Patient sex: F
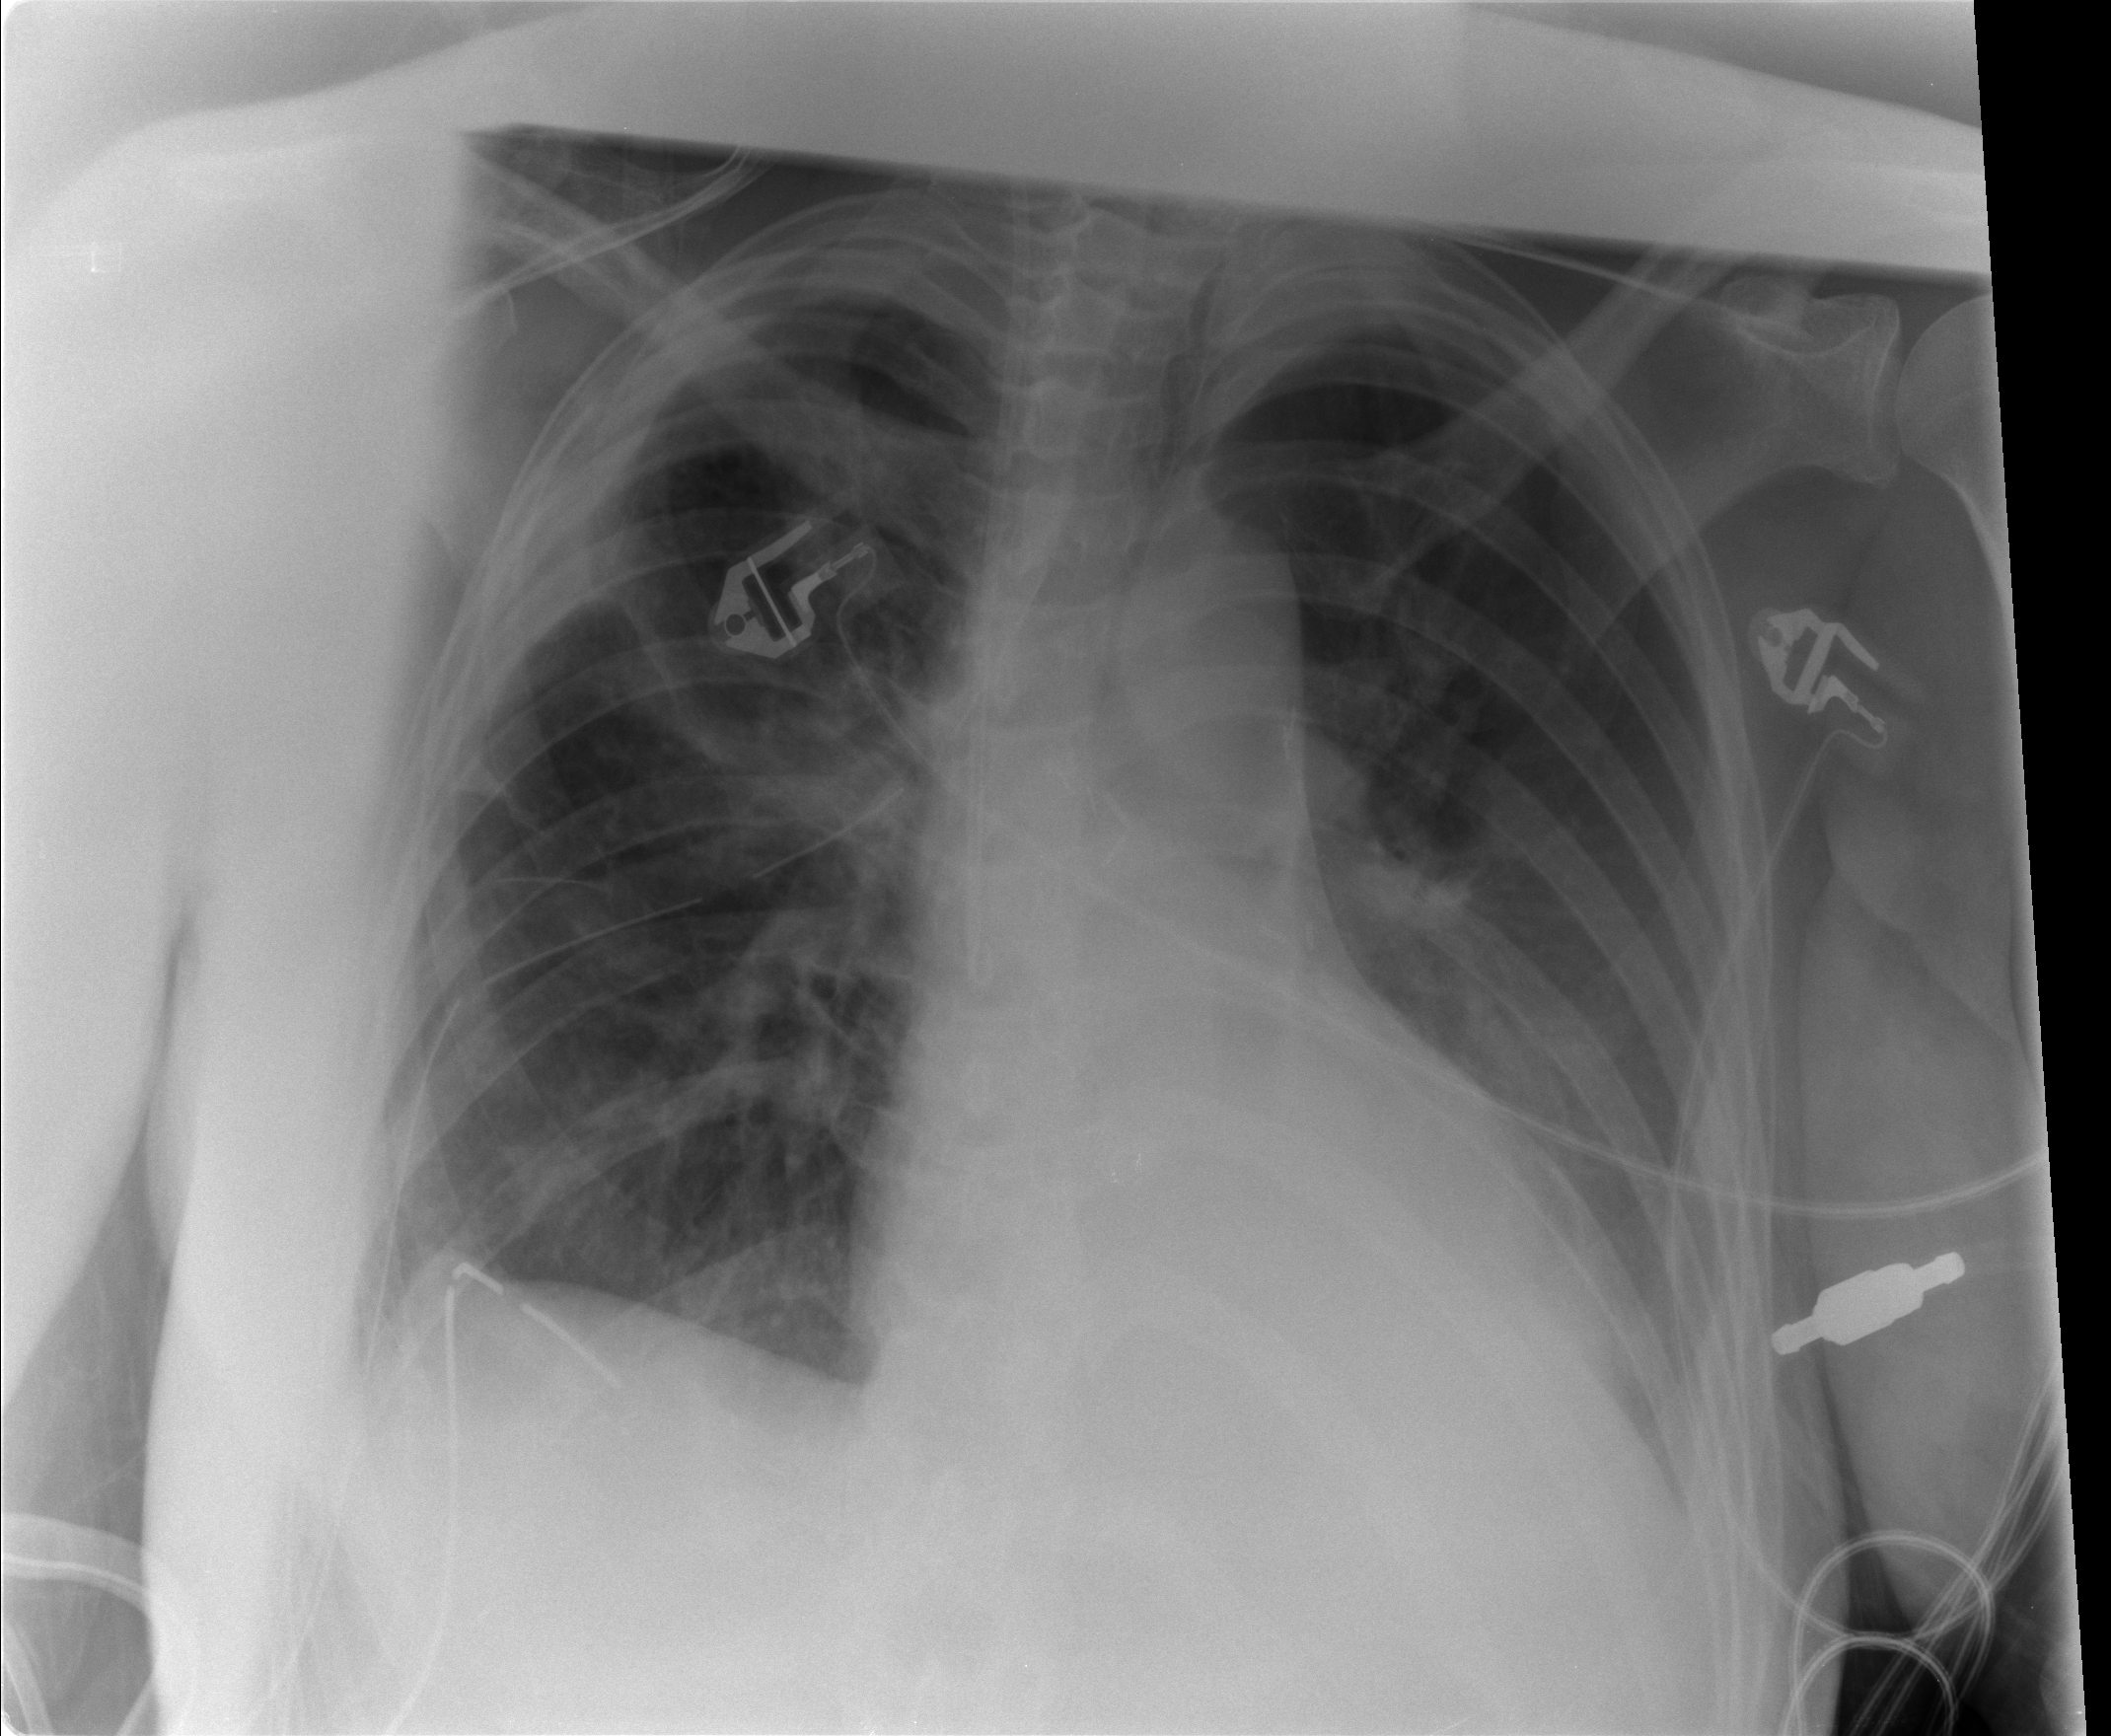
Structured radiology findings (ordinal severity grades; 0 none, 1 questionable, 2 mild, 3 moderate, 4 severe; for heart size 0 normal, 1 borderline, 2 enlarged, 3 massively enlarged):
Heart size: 0
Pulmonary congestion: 0
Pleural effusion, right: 0
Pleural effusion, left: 2
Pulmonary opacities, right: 0
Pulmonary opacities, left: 0
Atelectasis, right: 2
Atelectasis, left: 2